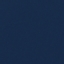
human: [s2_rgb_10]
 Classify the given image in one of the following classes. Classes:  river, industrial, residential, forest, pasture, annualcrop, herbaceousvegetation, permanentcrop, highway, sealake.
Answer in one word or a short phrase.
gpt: SeaLake